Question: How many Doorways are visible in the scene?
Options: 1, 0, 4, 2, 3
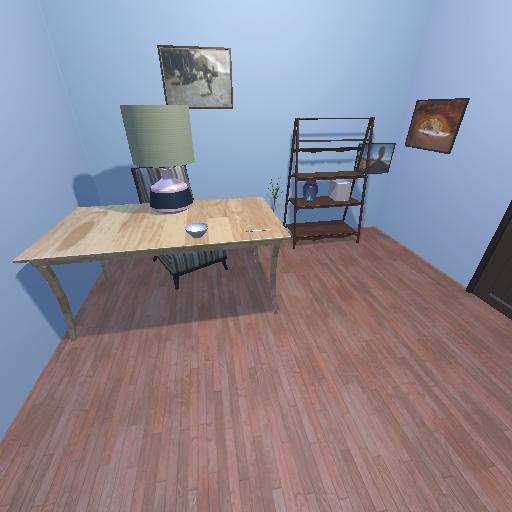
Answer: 1